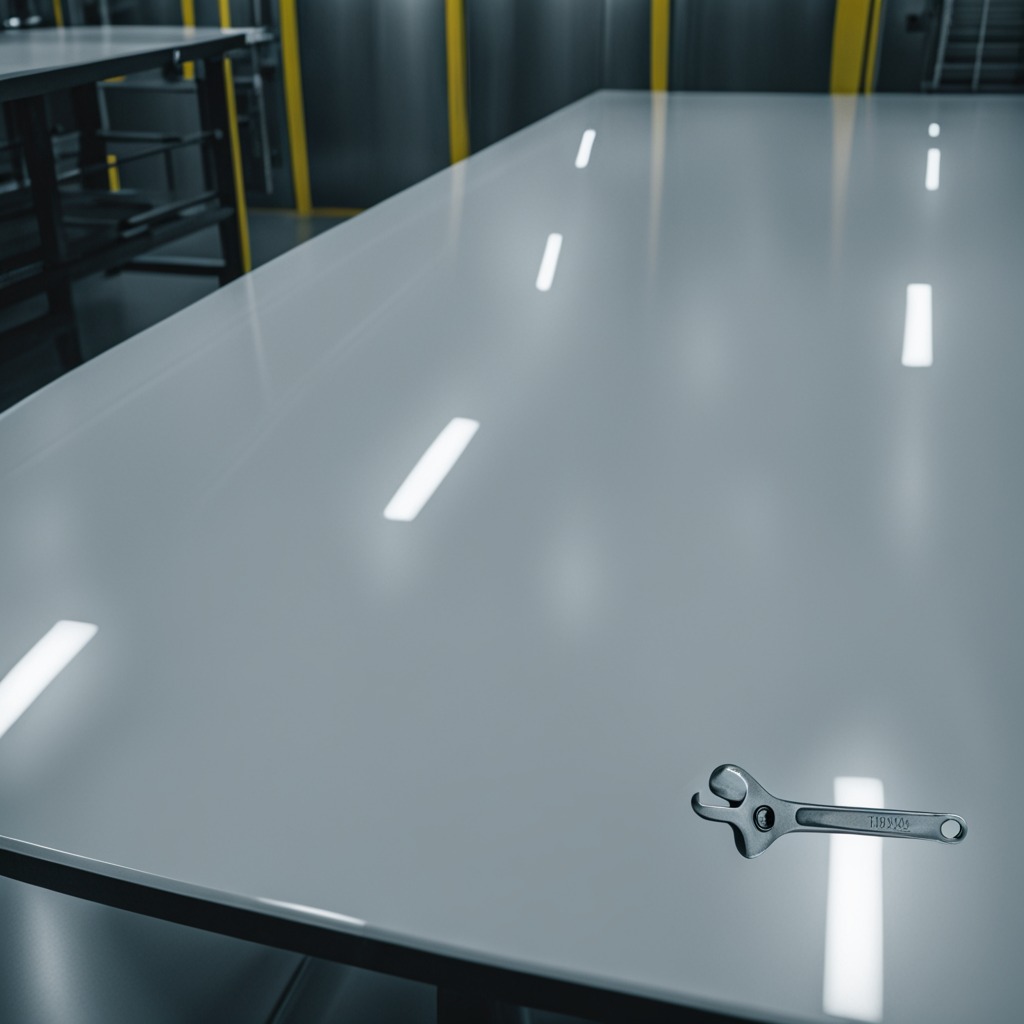
A wrench is lying on the table in the ship maintenance bay.